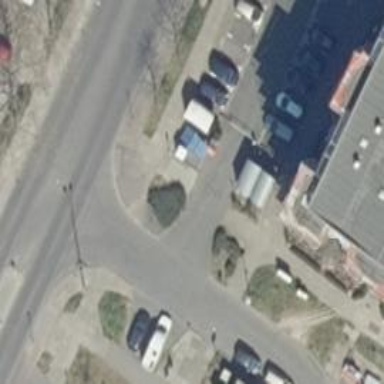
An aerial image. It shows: Unmarked crossing on the road.